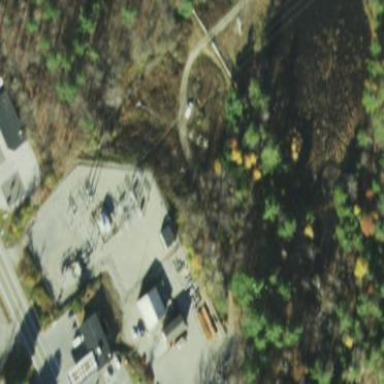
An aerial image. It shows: Fence surrounds minor distribution substation.